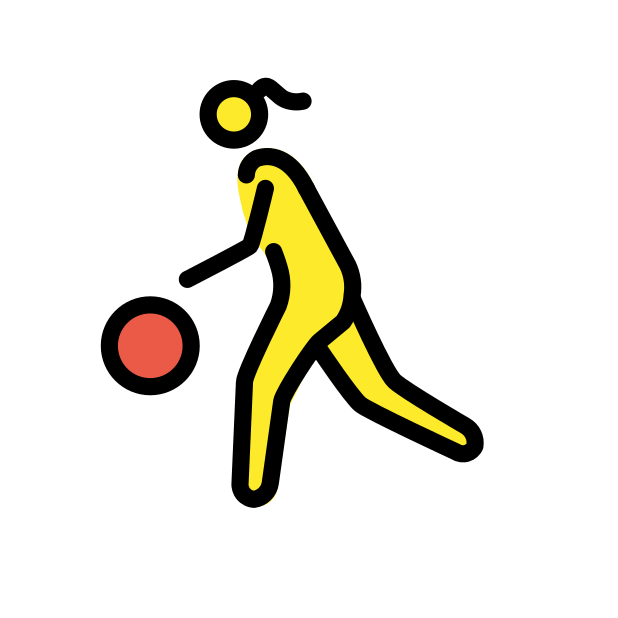
woman bouncing ball